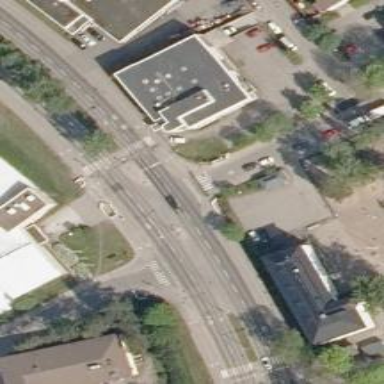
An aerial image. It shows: Uncontrolled crossing on the road.